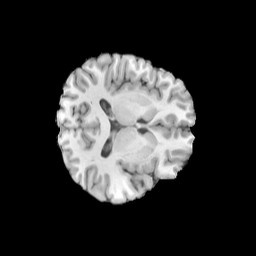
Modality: T1w
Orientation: axial